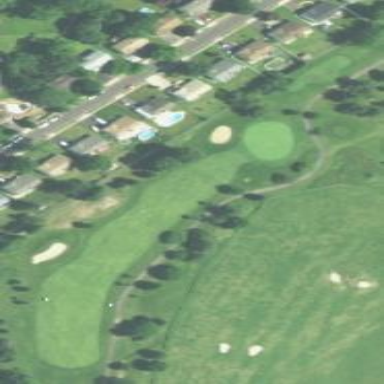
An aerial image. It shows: Golf tee on grassy land.